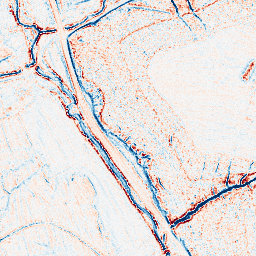
Category: edge_preserving
Decomposition family: anisotropic_diffusion
Decomposition parameters: iterations: 5
kappa: 10
gamma: 0.2
Upsampling method: sinc_hamming
Upsampling parameters: scale: 4
kernel_size: 16
Upsampling scale: 4